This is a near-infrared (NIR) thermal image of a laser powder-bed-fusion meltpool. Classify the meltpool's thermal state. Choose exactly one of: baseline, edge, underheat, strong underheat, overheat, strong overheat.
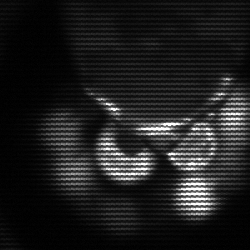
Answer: baseline